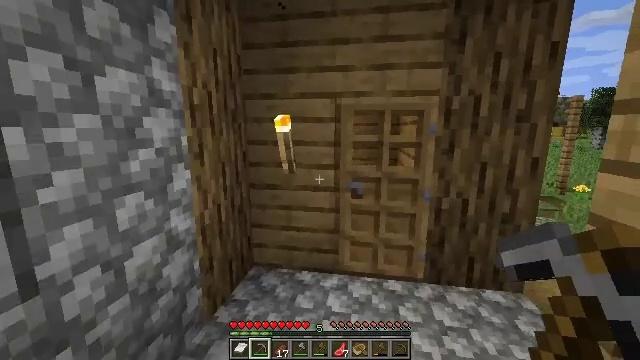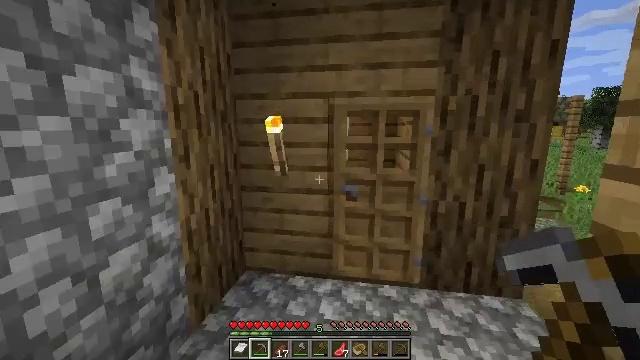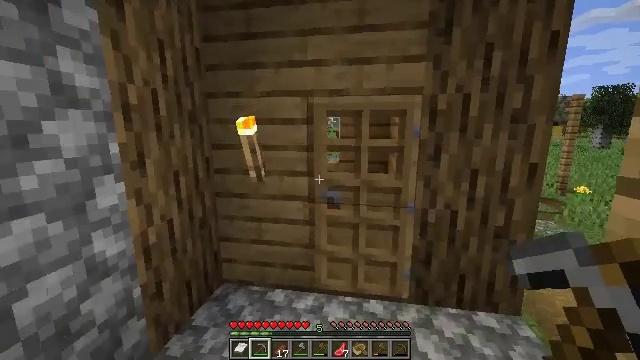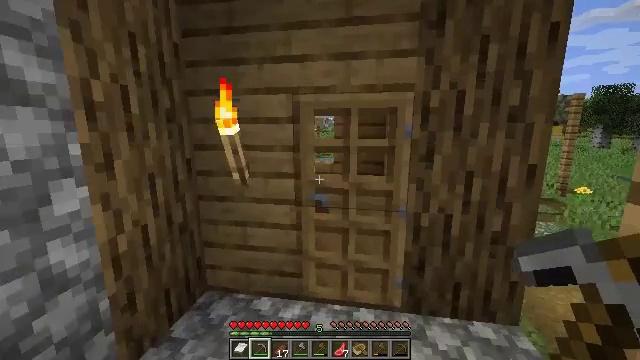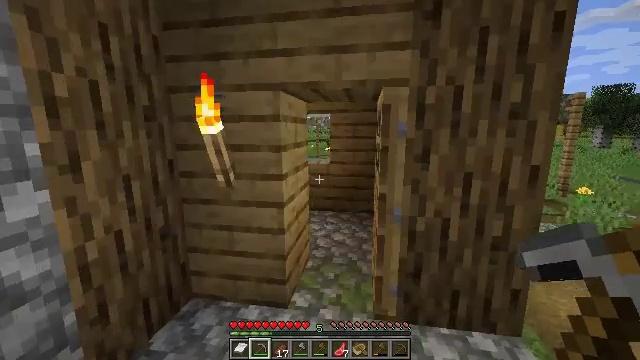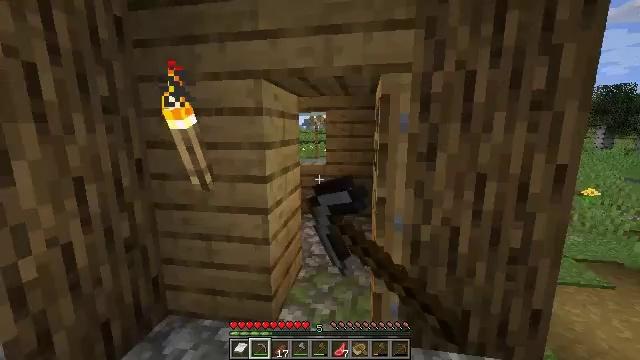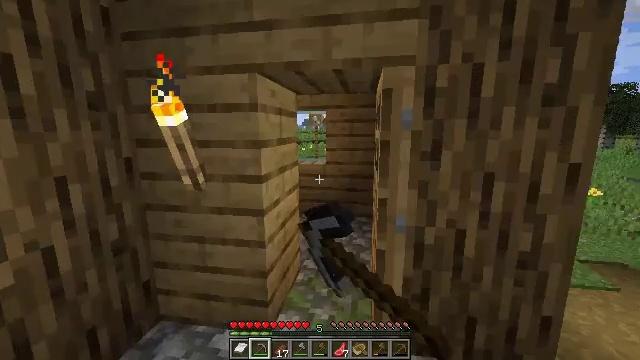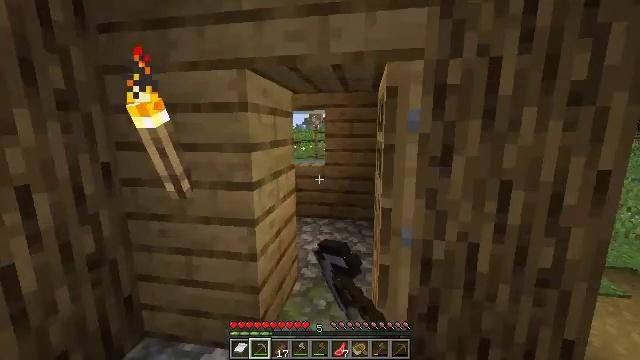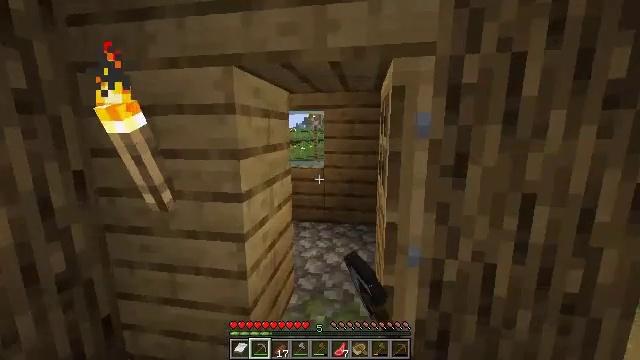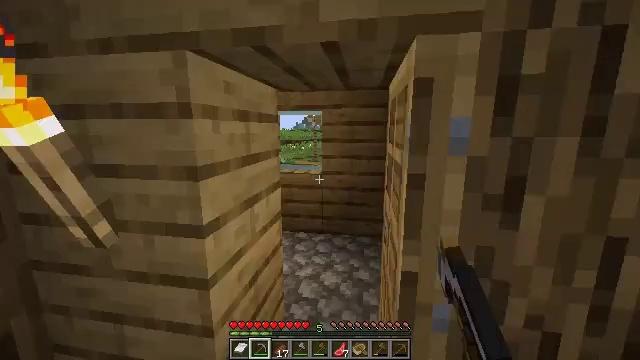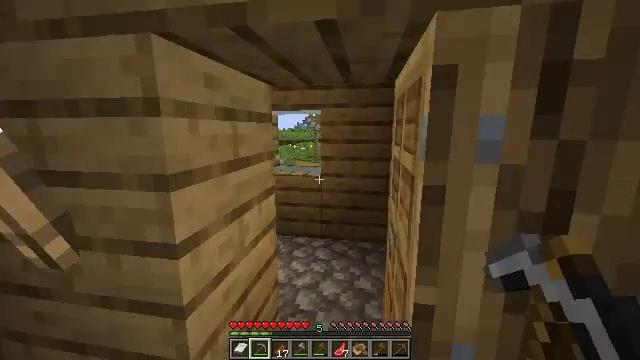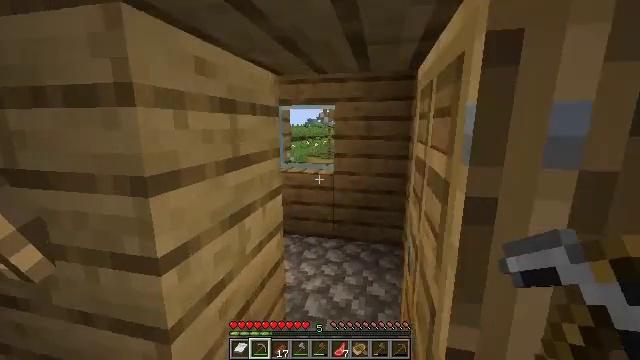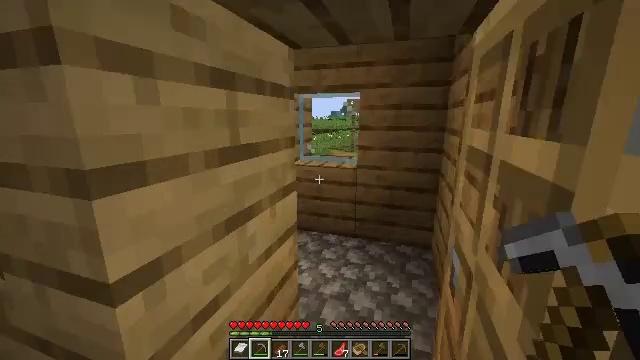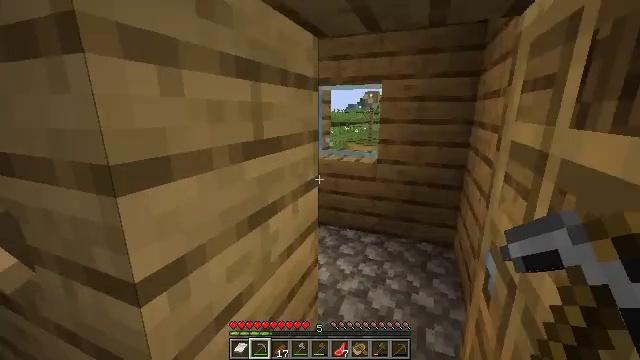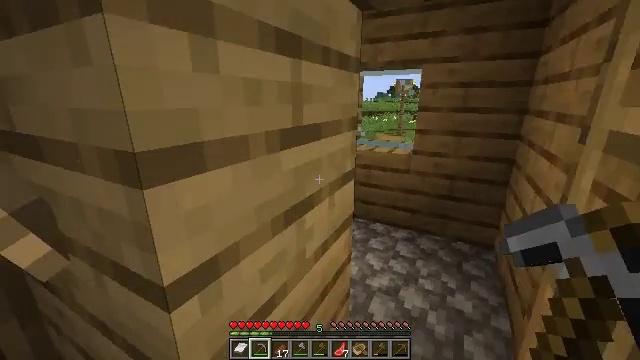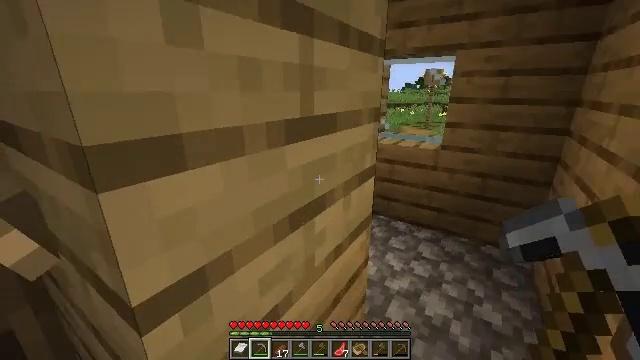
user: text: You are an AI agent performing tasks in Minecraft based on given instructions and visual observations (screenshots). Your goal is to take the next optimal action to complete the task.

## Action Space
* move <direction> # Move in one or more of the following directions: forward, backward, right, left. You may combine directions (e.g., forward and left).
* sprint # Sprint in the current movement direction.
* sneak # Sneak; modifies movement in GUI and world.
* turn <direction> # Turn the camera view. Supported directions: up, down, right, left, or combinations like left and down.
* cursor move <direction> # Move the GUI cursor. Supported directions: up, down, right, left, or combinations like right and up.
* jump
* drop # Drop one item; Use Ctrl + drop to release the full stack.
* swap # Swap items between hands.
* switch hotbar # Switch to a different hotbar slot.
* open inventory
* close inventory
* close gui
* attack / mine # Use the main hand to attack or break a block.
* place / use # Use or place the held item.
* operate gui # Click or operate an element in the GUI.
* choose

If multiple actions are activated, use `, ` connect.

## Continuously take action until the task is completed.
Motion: motion action
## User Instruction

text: Recycle the grindstone by mining it.
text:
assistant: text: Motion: move forward and move right
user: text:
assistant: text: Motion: move forward and move right
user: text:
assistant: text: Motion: move forward and move right
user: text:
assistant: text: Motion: move forward, use / place
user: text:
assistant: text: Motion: move forward, use / place
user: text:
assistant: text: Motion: move forward, use / place
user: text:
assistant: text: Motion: move forward
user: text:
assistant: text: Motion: move forward
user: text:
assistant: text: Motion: move forward
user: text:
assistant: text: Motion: move forward
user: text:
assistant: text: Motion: move forward, turn left
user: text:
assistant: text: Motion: move forward, turn left and down
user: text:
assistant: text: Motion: move forward, turn left and down
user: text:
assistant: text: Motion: move forward, turn left and down
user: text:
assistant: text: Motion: move forward and move right, turn left and down
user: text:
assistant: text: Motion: move forward and move right, turn left
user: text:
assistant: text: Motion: move forward and move right, turn left and down
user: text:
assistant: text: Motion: move forward and move right, turn left and down
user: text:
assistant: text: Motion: move forward and move right, turn left and down
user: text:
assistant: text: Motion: move forward and move right, turn left
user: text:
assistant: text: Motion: move forward and move right, turn left
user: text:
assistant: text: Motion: move forward and move right, turn left
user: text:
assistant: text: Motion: move right, turn left
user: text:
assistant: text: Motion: move right, turn left
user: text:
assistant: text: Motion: move right, turn left
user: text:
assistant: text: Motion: move forward and move right, turn left
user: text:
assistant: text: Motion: move forward and move right, turn left
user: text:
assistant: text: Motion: move forward and move right, turn left
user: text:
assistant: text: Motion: move forward and move right, turn left
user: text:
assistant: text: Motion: move forward and move right, turn left